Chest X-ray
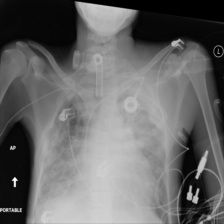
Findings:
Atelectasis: negative
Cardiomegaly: negative
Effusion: negative
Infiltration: negative
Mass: negative
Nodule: negative
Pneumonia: negative
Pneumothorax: negative
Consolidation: negative
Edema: negative
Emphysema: negative
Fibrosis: negative
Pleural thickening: negative
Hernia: negative